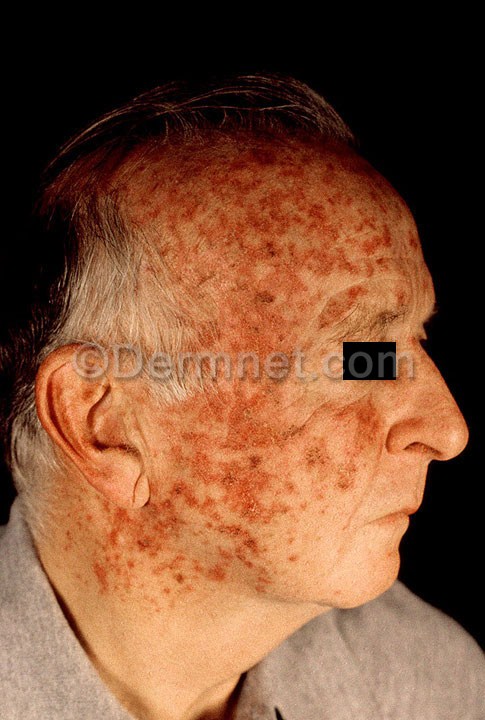
Disease: Actinic Keratosis Basal Cell Carcinoma and other Malignant Lesions